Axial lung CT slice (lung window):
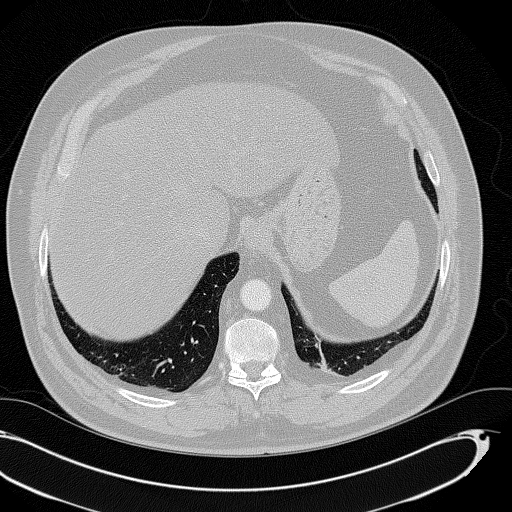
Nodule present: no